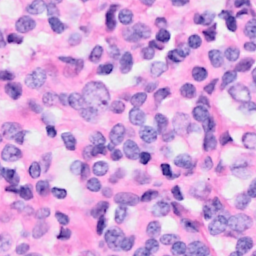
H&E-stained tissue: Breast